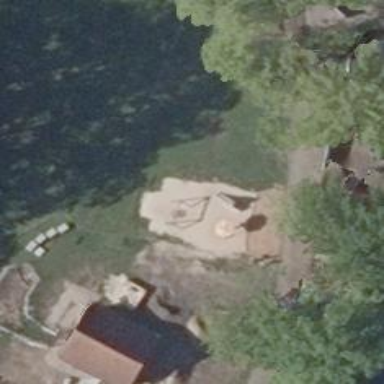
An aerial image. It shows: Playground with basket swing.